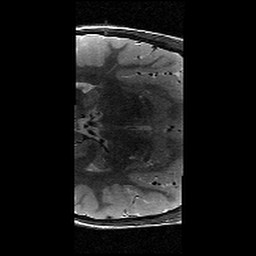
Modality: T2w
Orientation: axial
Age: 12
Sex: male
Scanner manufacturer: siemens
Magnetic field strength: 3 T
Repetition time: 8.46 s
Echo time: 0.067 s